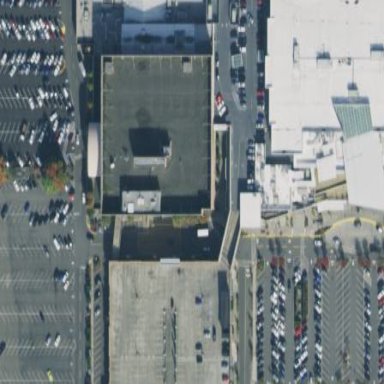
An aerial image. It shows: Department store.